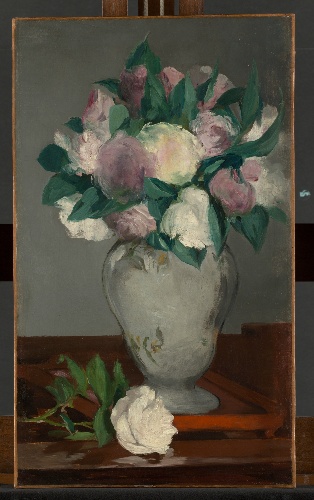
Title: Peonies
Artist: Edouard Manet
Artist bio: French, Paris 1832–1883 Paris
Date: 1864–65
Object type: Painting
Classification: Paintings
Medium: Oil on canvas
Dimensions: 23 3/8 x 13 7/8 in. (59.4 x 35.2 cm)
Department: European Paintings
Credit line: Bequest of Joan Whitney Payson, 1975
Accession year: 1976
Repository: Metropolitan Museum of Art, New York, NY
Tags: Peonies|Vases|Still Life